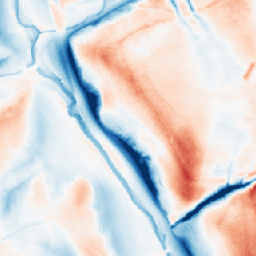
Category: classical
Decomposition family: gaussian_anisotropic
Decomposition parameters: sigma_x: 20
sigma_y: 5
Upsampling method: nearest
Upsampling parameters: scale: 8
Upsampling scale: 8